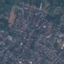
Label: Residential